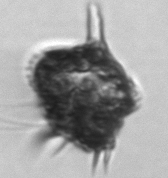
Label: Amylax